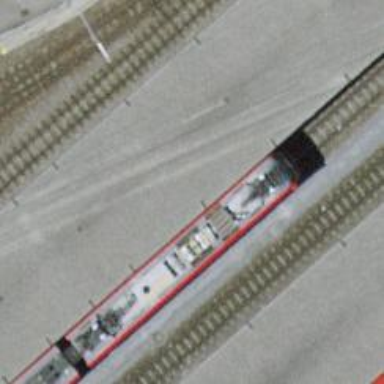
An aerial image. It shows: Close-up of railway platform edge.